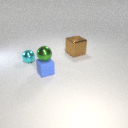
small cyan metal sphere to the left of small blue rubber cube